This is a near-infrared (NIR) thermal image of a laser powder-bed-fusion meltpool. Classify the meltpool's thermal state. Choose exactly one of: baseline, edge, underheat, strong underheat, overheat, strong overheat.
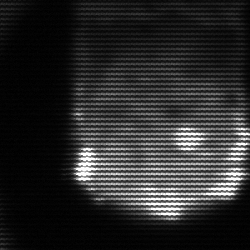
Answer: edge